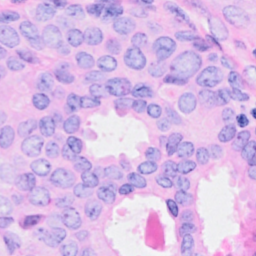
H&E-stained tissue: Breast